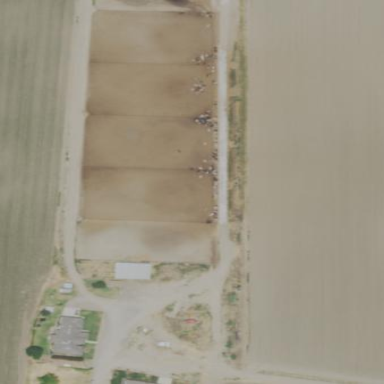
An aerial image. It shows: Farmyard area.